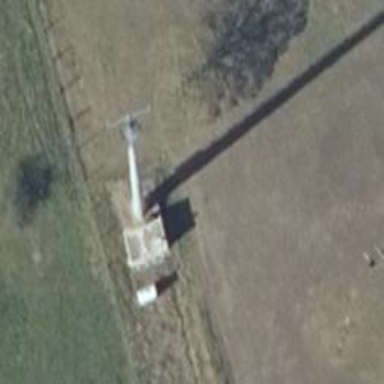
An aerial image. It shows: Communication mast tower.